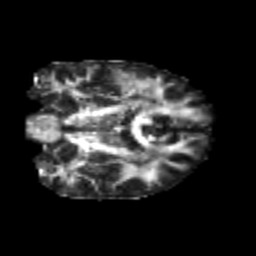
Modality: FA
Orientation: coronal
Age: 22
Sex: male
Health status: healthy
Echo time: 0.074 s